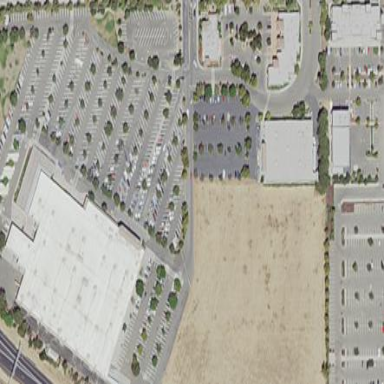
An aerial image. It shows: Retail area.